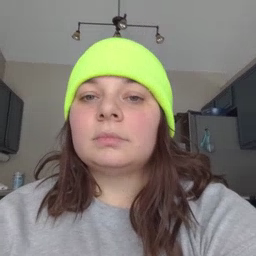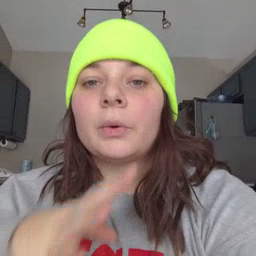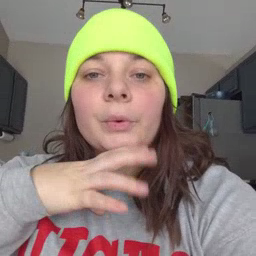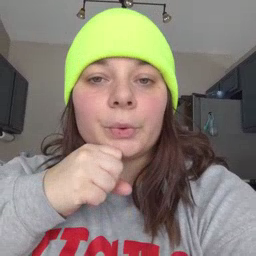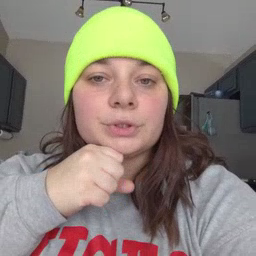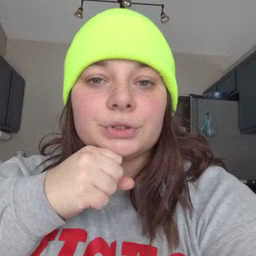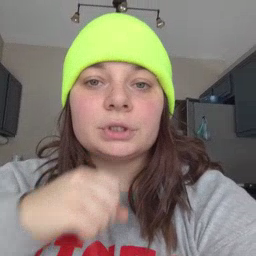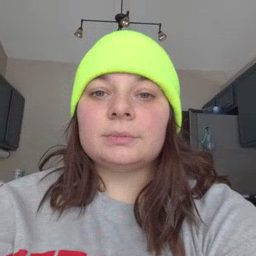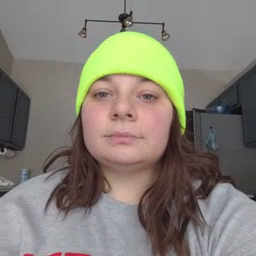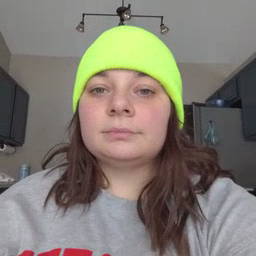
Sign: orange